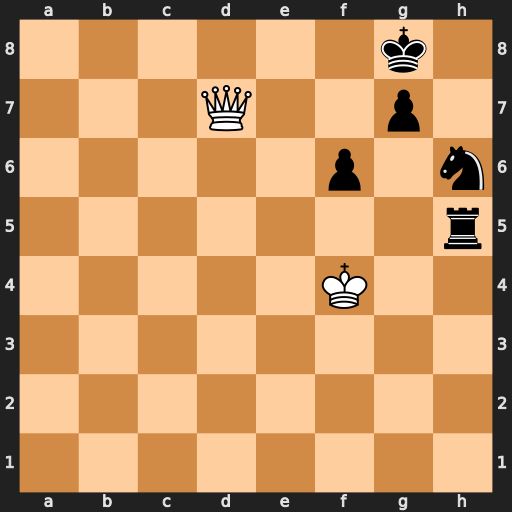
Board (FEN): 6k1/3Q2p1/5p1n/7r/5K2/8/8/8
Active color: w
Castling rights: -
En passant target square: -
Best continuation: Qe8+ Kh7 Qxh5